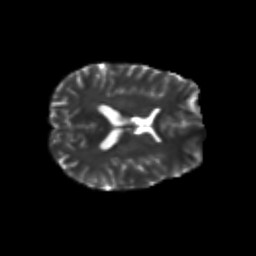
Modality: T2w
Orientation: axial
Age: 24
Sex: male
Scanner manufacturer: siemens
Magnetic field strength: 3 T
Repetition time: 3.5 s
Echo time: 0.113 s